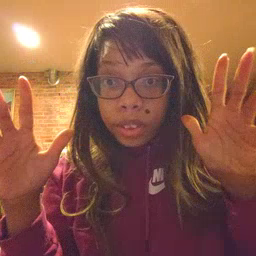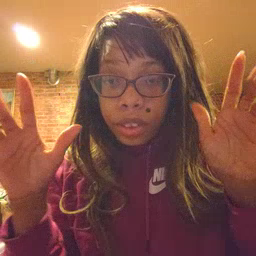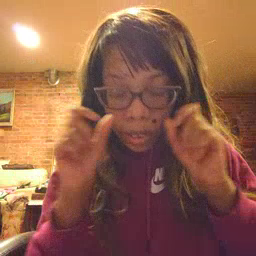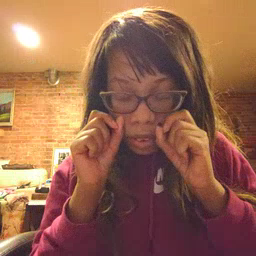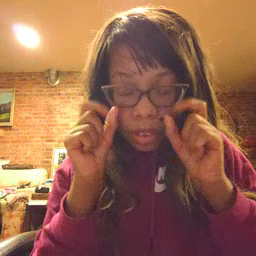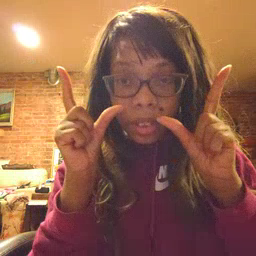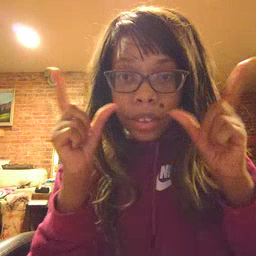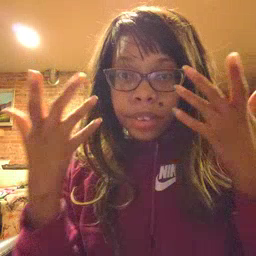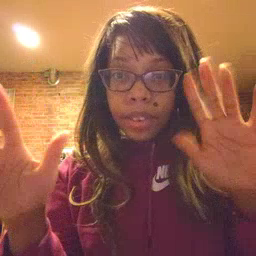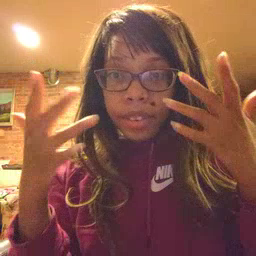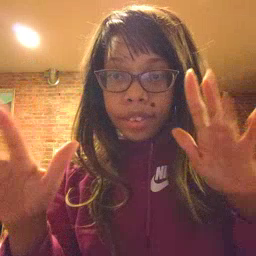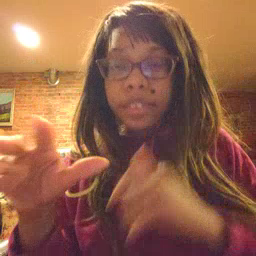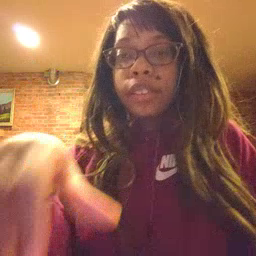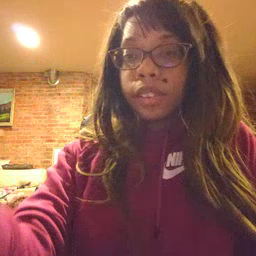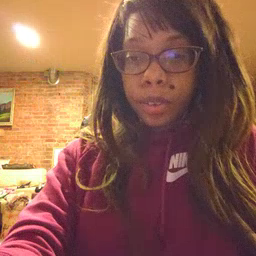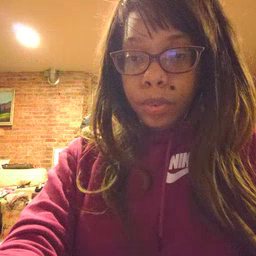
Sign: awake